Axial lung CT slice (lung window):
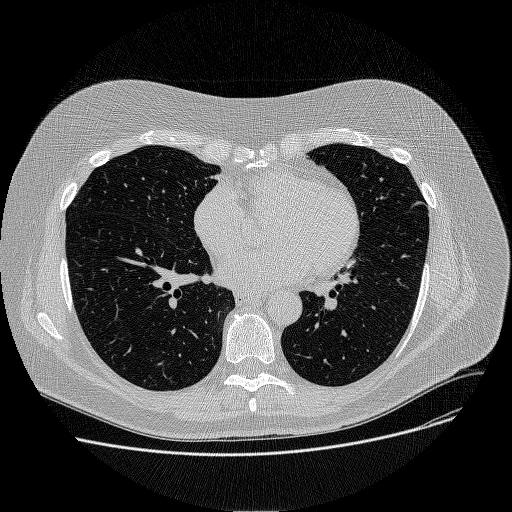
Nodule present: no